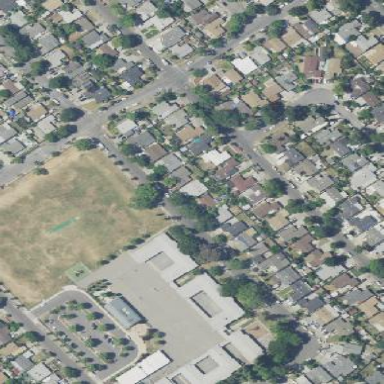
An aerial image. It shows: School.